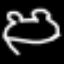
Label: frog